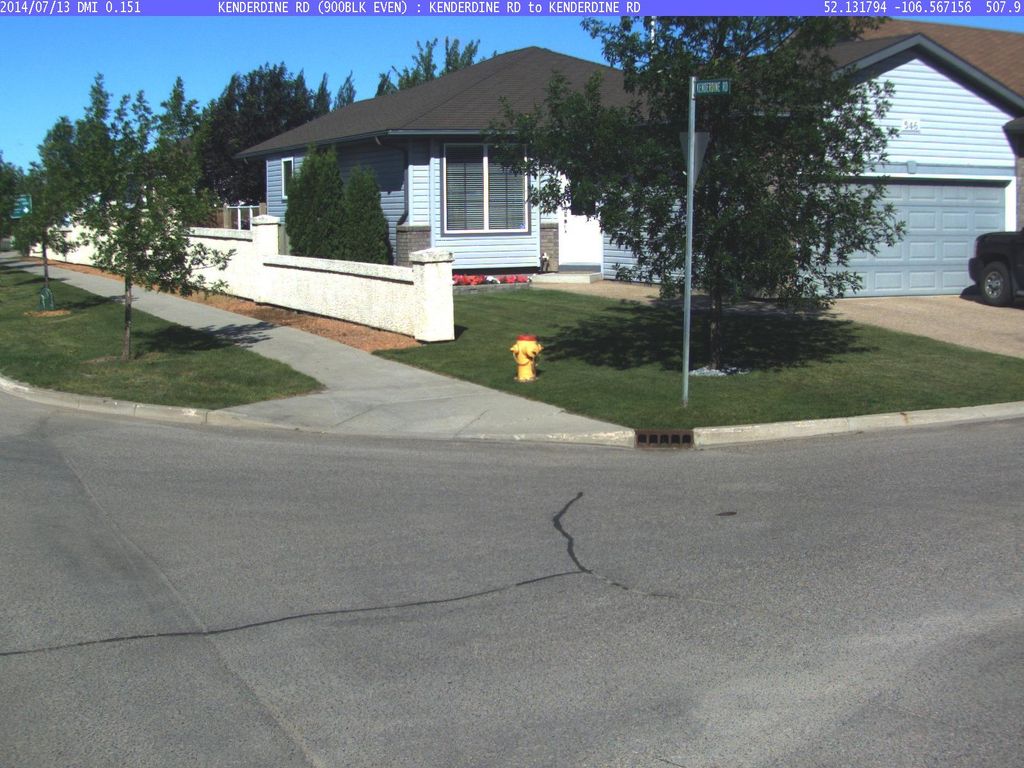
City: saskatoon